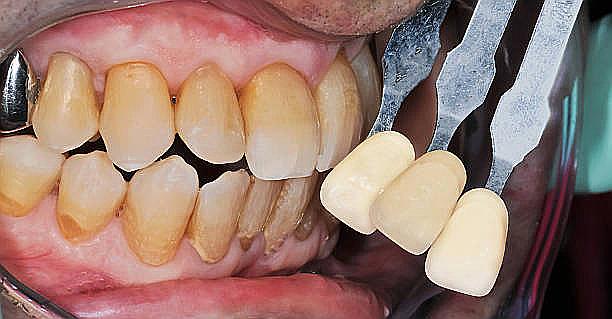
Condition: Calculus